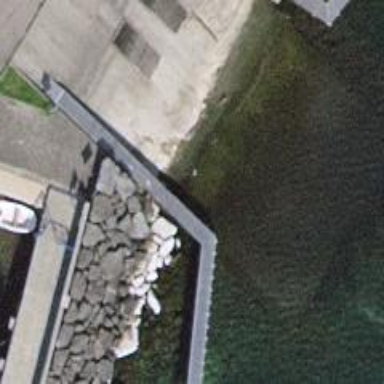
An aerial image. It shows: Man-made pier.